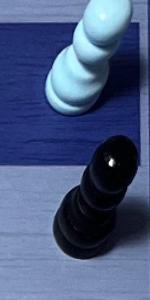
Label: Pawn_Black